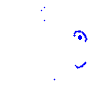
Particle: kaon